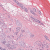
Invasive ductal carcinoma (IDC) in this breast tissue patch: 1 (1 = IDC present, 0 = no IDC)